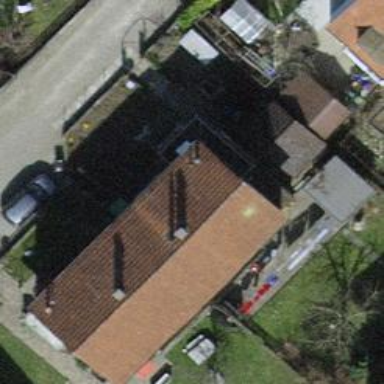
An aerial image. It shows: Semi-detached house.